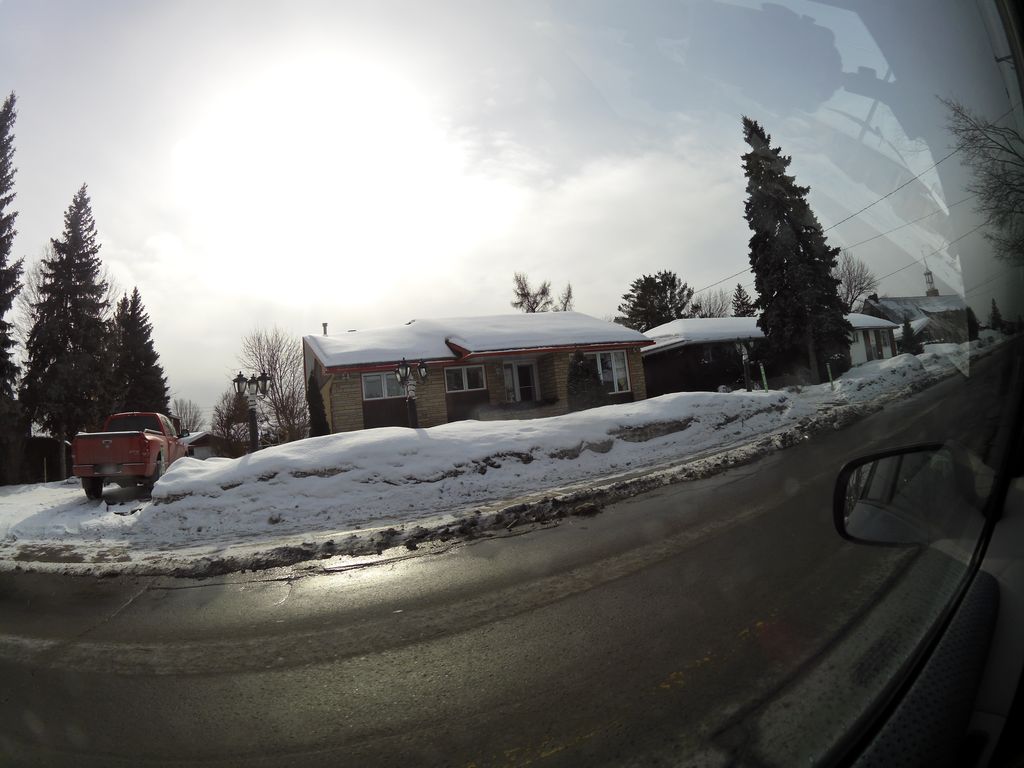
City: ottawa-gatineau